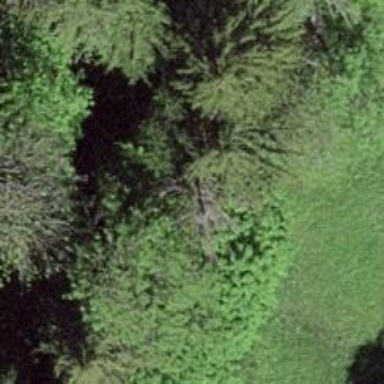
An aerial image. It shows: Path covered in grass.